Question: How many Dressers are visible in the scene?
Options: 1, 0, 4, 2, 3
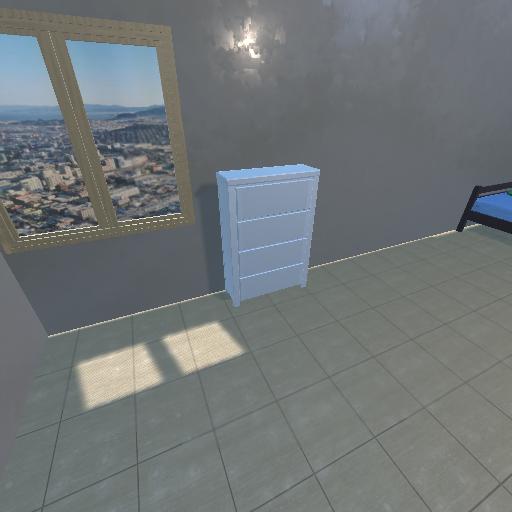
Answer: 1